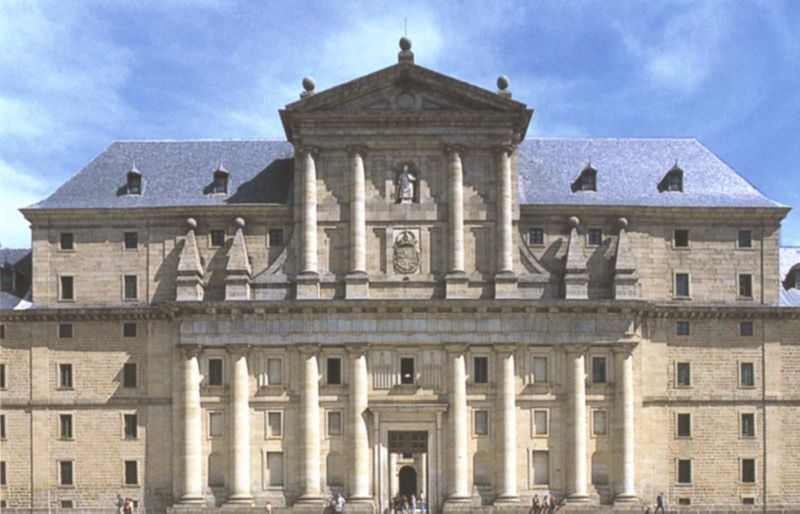
Titel: El Escorial, Klosterresidenz S. Lorenzo
Künstler: Juan B. de Toledo
Standort: El Escorial, Klosterresidenz S. Lorenzo (EU - E)
Schlagwörter: himmel, weiß, wolken, stadt, fenster, frankreich, hell, marmor, säule, säulen, tür, dach, gebäude, haus, schloss, architektur, sockel, stein, klassizismus, frontal, skulptur, fassade, italien, giebel, mauer, pilaster, arch, architecture, blue, column, columns, crowd, palace, people, white, window, old, windows, symmetrie, tor, foto, fotografie, eingang, kolonnade, tumr, türmchen, türme, palast, kugel, kugeln, architrav, rom, photo, fries, gemäuer, portal, wappen, gesims, sandstein, mezzanin, clouds, sky, stone, building, roof, street, gaube, achsen, tempel, entrance, dorisch, castle, color, bau, statue, door, marble, person, gebälk, schinkel, bauwerk, ancient, tempelfront, fensterachsen, mittelrisalit, kolossalordnung, metopen, gesimse, mittelportal, obelisken, brick, bricks, facade, front, manor, semper, tan, stones, royalty, photograph, photography, big, dirty, hazs, läule, ledoux, tourists, emblem, estate, 1700, pillars, government, warchitektur, kolossalordnun, kempfer, court house, emphoto